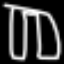
Label: pants